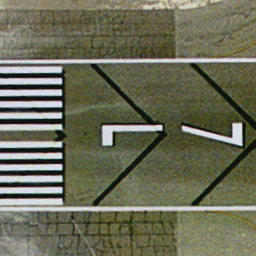
Label: runway